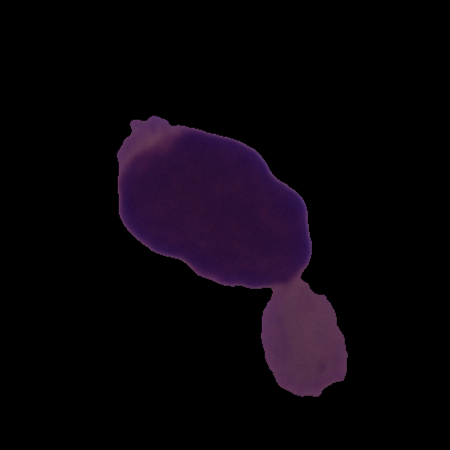
Label: cancer